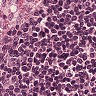
Metastatic tissue present: no